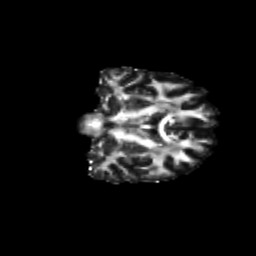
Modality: FA
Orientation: coronal
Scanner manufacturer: siemens
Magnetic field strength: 3 T
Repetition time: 9.2 s
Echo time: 0.084 s